Question: I've integrated a hangout button into my website. When I click it a child window is opened. Is it possible to make hangout opened in current tab or in a new tab (like a usual link does)?
I've looked through <URL>.
There was a couple of examples how you can specify a new hangout url without Hangout Button in the answers and comment. But no proves were provided that this is a reliable way and no documentation was provided about the ways to specify additional parameters (e. g. startDate for Hangout App).
I've found that when you create a new hangout app Google Develope Console provides a Hangout link:

with the following url: <URL>. Does it work only for sandbox? Is there any way to specify other parameters like startData?
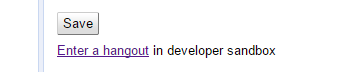
Answer: I use the following to open hangout in a new tab
'''
<a target="_blank" href="https://plus.google.com/hangouts/_?gid=<app_id">Start a Hangout</a>
'''
Use the query parameter 'gd=somevalue' to pass your app an initial set of data
'''
https://developers.google.com/+/hangouts/running#passing-data
'''
I send start data like this
'''
https://plus.google.com/hangouts/_?gid=<app_id">&gd=<start_data>
'''
and also like this
'''
<script src="https://apis.google.com/js/platform.js" async defer></script>
<div id="placeholder-rr"></div>
<script>
gapi.hangout.render('placeholder-rr', {
'render': 'createhangout',
'initial_apps': [{'app_id' : 'Your app_id', 'start_data' : 'Put your start data here', 'app_type' : 'ROOM_APP' }],
'widget_size': 175
});
</script>
'''